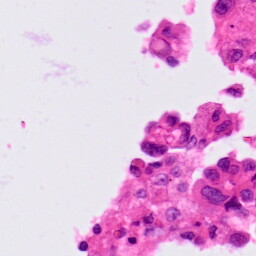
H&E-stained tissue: Lung